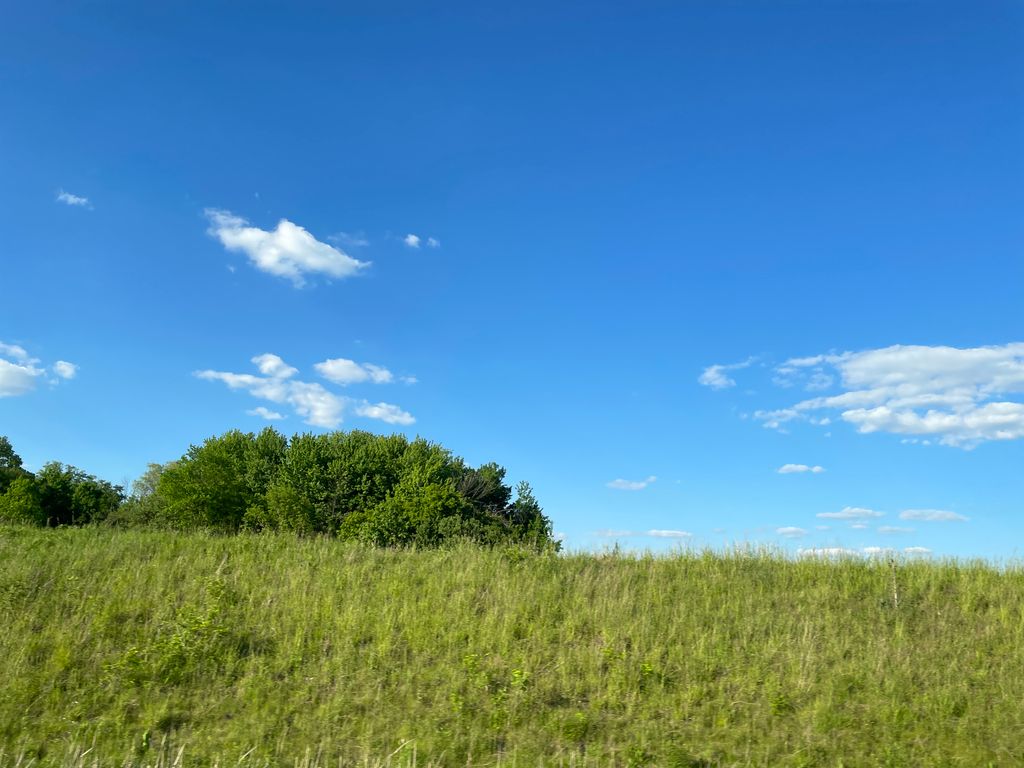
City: kitchener-waterloo